Field crop: tomato
Growth stage: 1
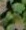
Species: solanum